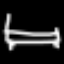
Label: bed